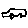
Label: car